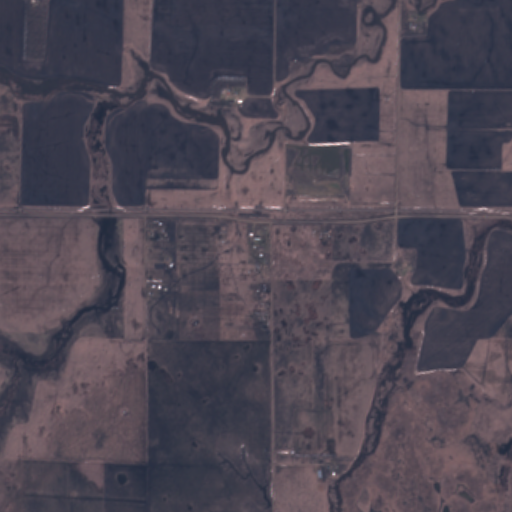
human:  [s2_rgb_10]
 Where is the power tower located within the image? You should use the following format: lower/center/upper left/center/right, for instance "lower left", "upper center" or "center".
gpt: The power tower is located in the lower of the image.
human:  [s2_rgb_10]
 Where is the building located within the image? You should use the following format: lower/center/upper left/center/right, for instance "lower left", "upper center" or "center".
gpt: The building is located in the upper right of the image.
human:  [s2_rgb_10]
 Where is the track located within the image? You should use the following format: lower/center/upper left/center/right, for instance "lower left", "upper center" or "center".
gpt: There is no track in the image.